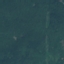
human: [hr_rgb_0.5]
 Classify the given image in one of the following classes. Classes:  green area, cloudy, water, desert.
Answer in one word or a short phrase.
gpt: green area